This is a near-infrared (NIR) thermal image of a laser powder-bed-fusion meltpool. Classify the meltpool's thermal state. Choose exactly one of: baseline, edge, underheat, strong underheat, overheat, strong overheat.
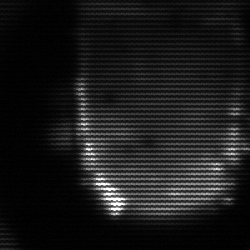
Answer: baseline